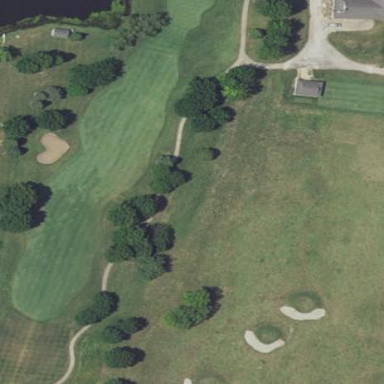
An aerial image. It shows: Golf fairway surrounded by grass.